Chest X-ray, AP view. Patient: 65 years old, sex M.
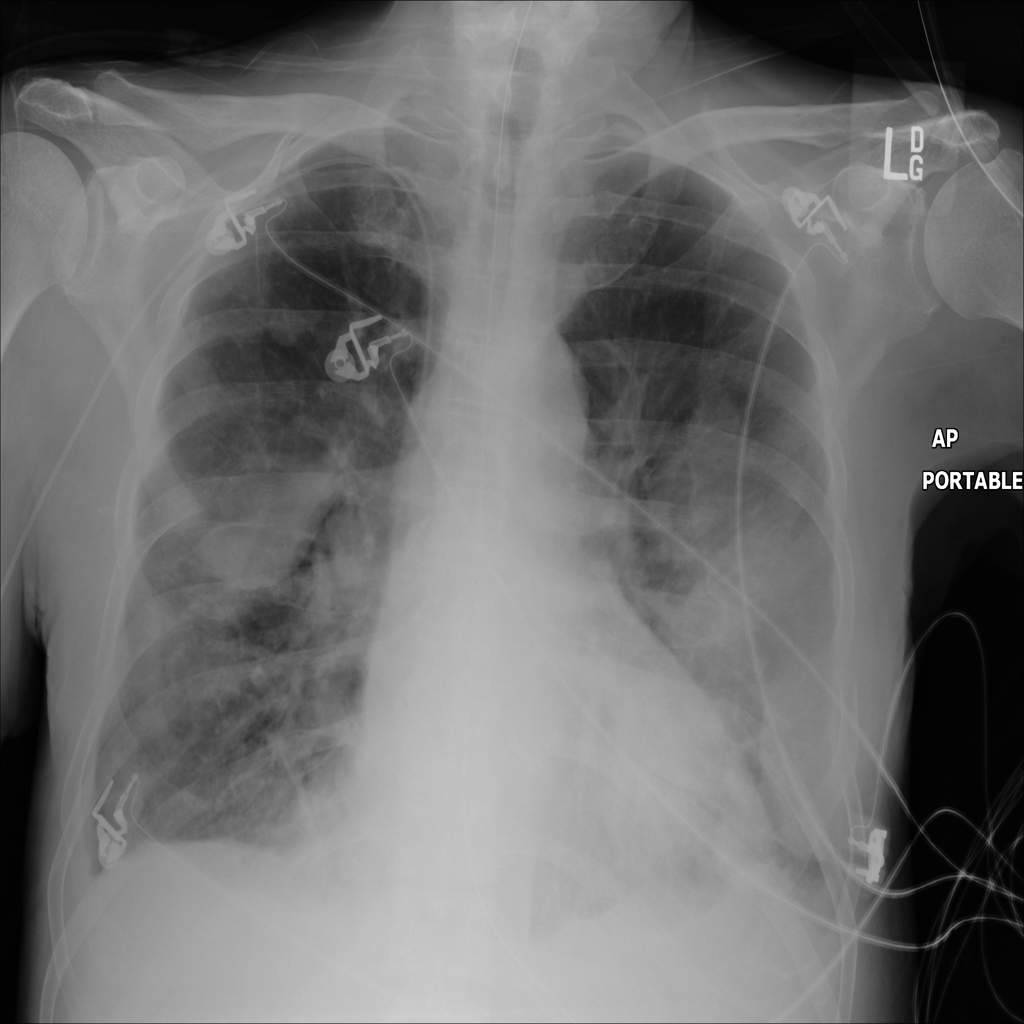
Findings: Effusion, Mass